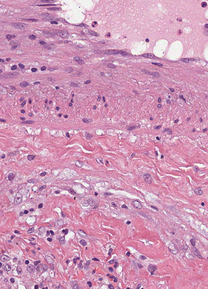
Tumor epithelial tissue: no
Tumor-associated stroma tissue: yes
Normal tissue: no